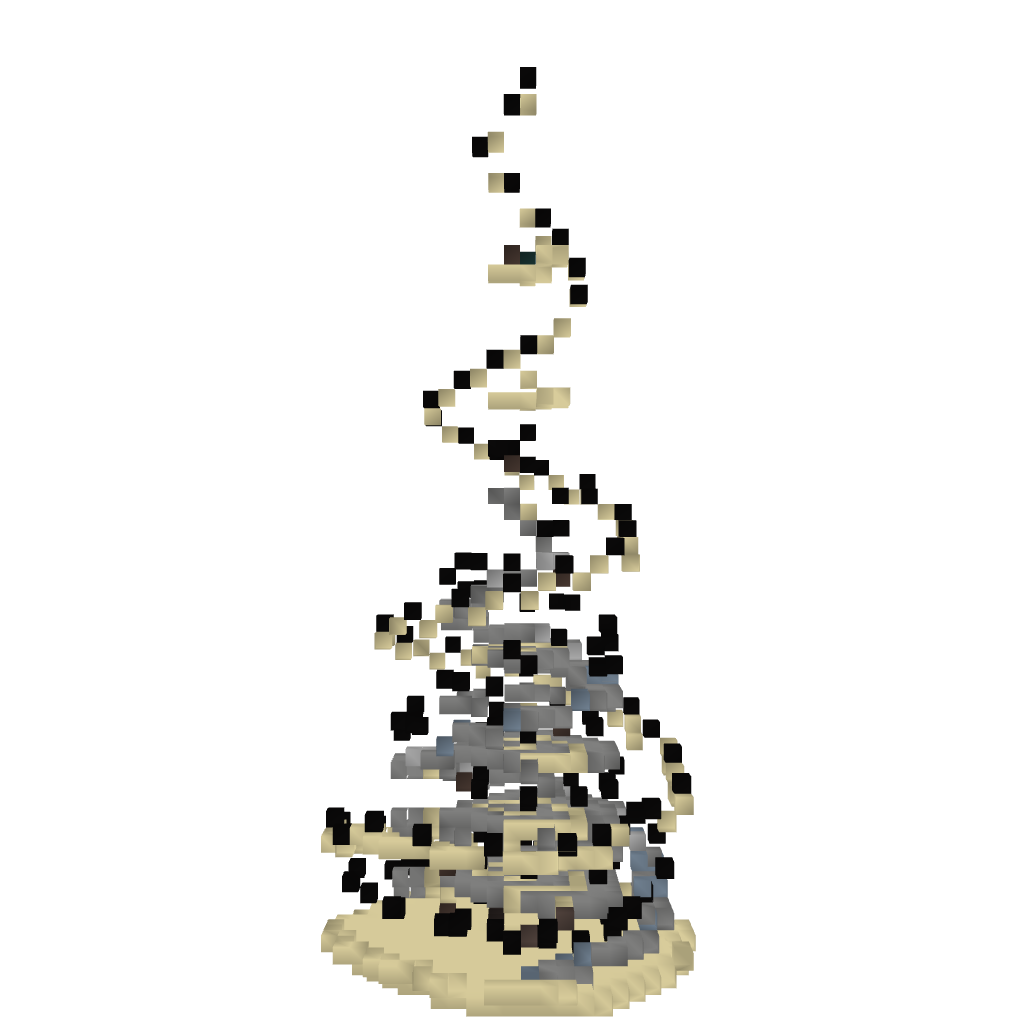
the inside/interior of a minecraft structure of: Ashura's Tower